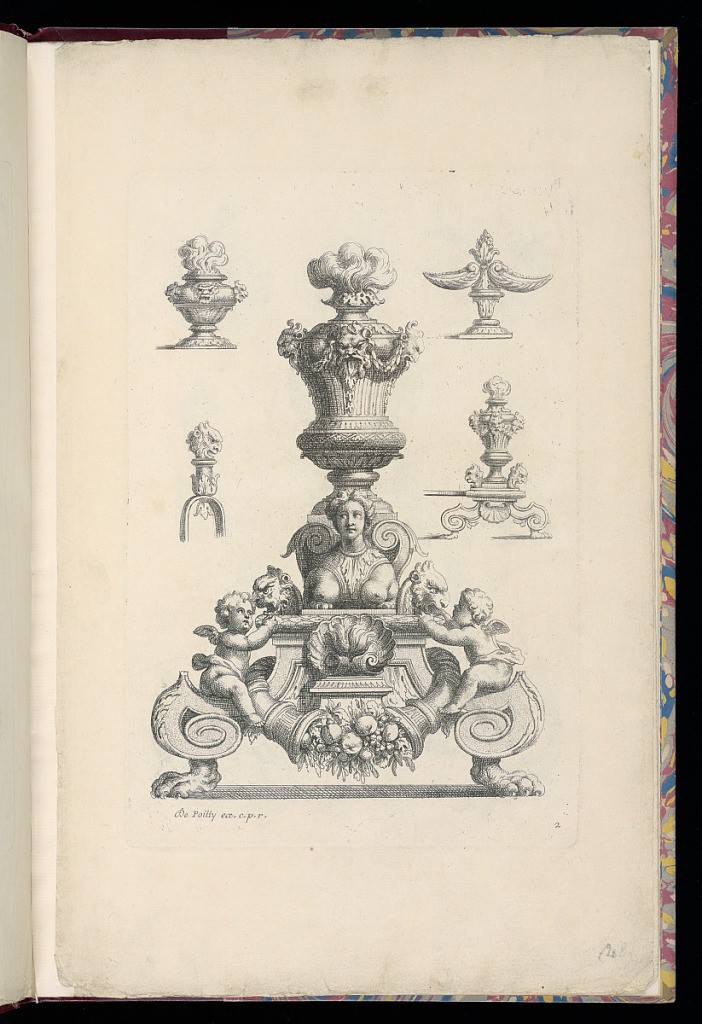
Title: Design for an Andiron
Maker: Jean Cotelle, French, 1607–1676
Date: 1622-1676
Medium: Etching on laid paper
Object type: Print
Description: Design for andiron featuring a sphynx and putti seated on scrolls at the bottom, and an urn adorned with masks and garland in the upper part. Around the andiron are designs for another andiron, a stand with shell-like bowls, a handle for fire tongs, and an urn.